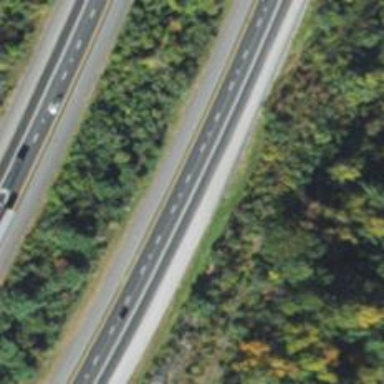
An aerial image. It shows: Motorway.